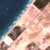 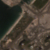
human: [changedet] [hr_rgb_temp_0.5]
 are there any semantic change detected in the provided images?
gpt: A peninsula was built along the shore and some new buildings were created.